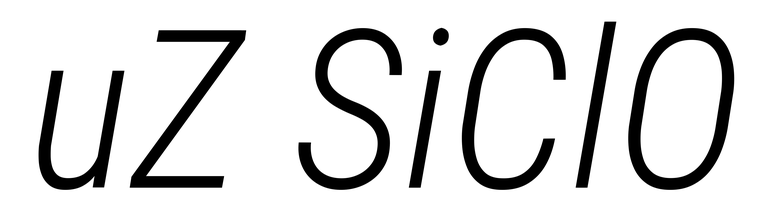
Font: Roboto-Italic_Condensed_Light_Italic